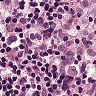
Metastatic tissue present: yes